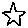
Label: star